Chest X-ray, PA view. Patient: 70 years old, sex F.
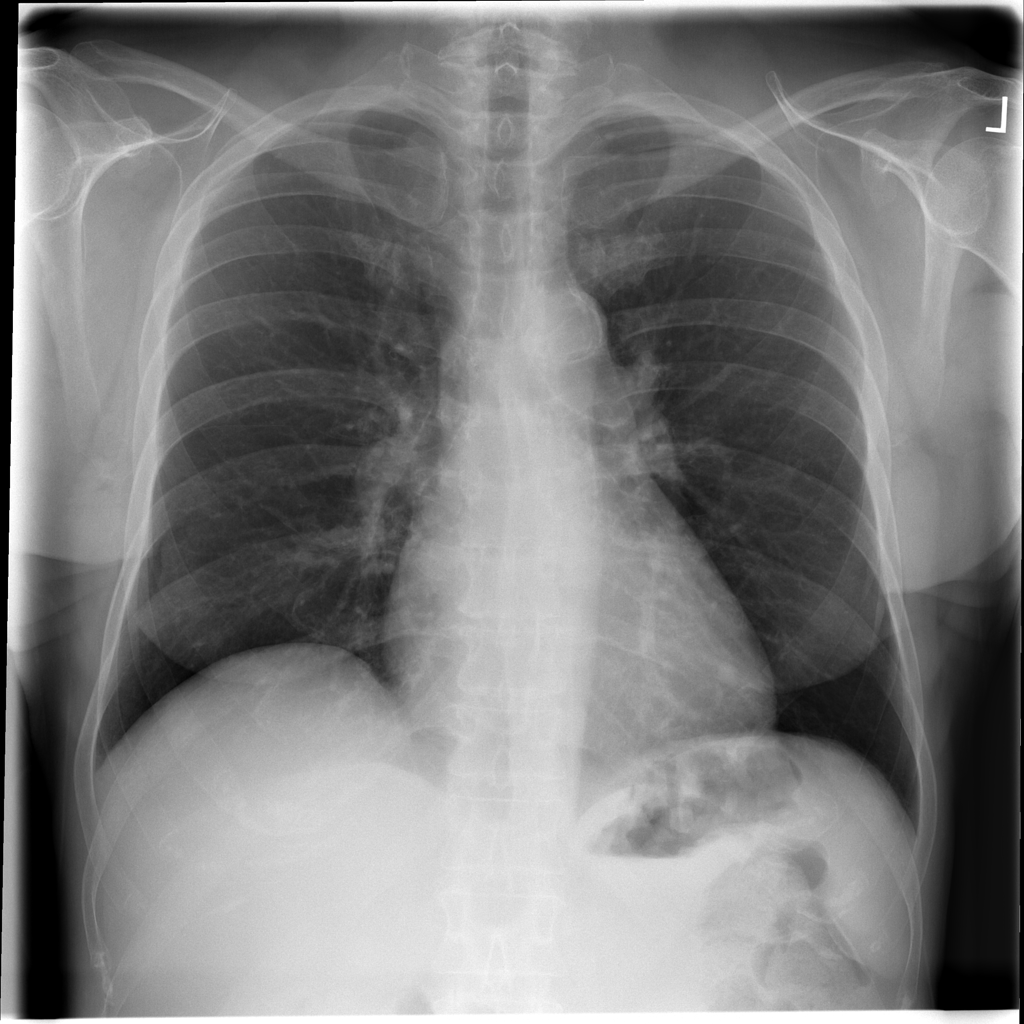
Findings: No Finding